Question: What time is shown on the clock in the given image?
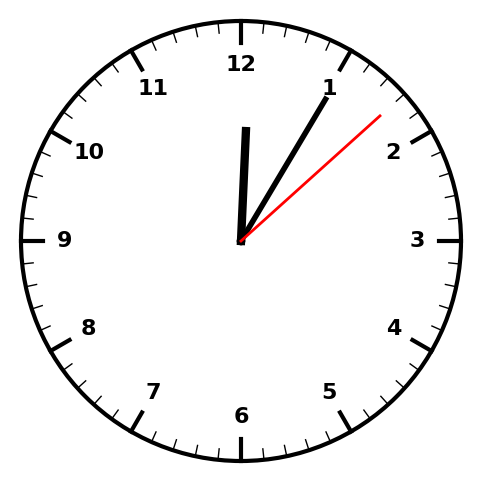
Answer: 12:05:08